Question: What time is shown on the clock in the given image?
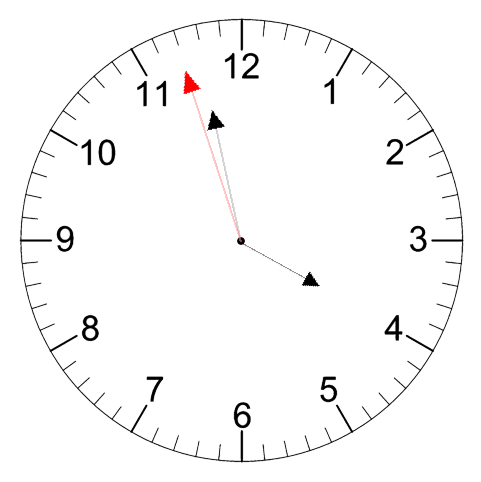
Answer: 03:57:57